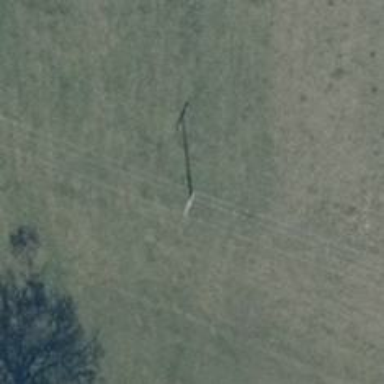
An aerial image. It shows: Minor power line with three cables.